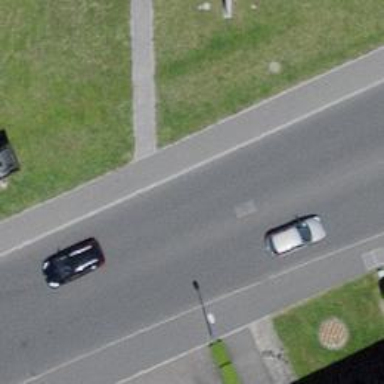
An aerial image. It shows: Gravel footway.